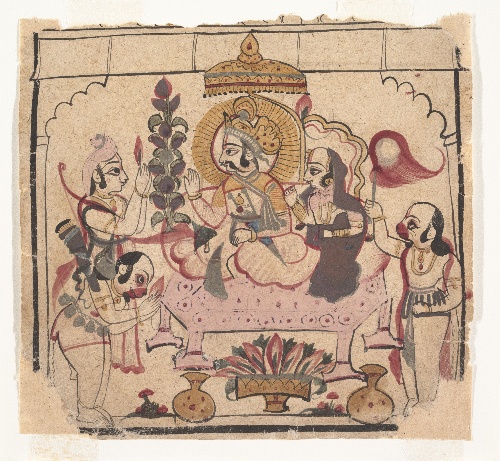
Date: ca. mid-18th century
Object type: Folio
Classification: Paintings
Medium: Ink and opaque watercolor on paper
Culture: India (Rajasthan, Sirohi, Bundi or Kotah)
Dimensions: 7 3/8 x 7 7/8 in. (18.7 x 20 cm)
Department: Asian Art
Credit line: Purchase, Mr. and Mrs. Peter Findlay Gift, 1979
Accession year: 1979
Repository: Metropolitan Museum of Art, New York, NY
Tags: Kings|Men|Women